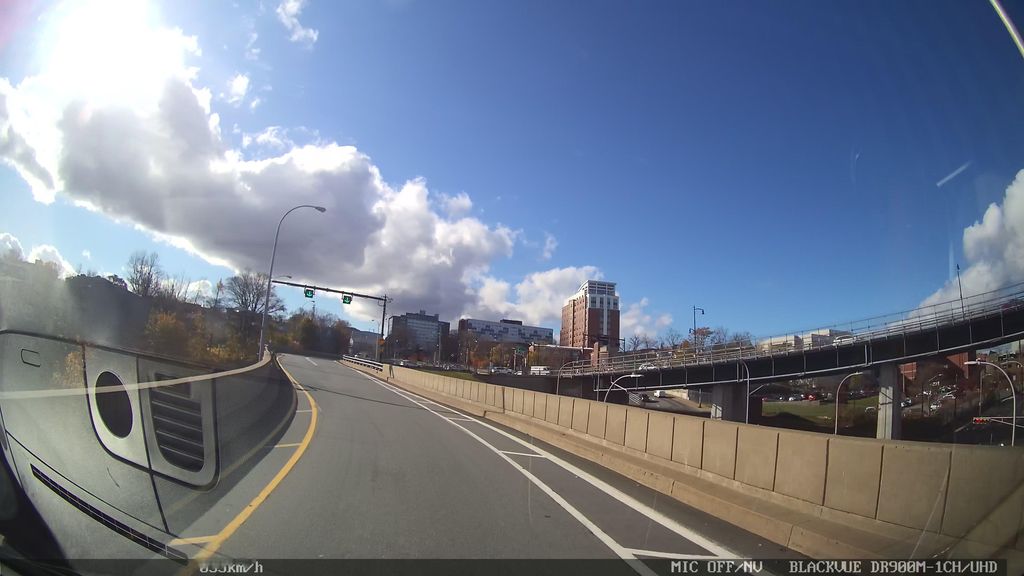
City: halifax